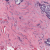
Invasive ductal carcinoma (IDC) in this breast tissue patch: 1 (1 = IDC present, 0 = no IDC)